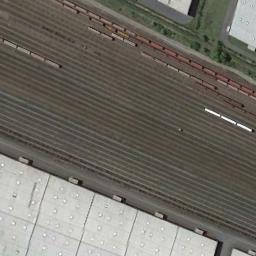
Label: railway